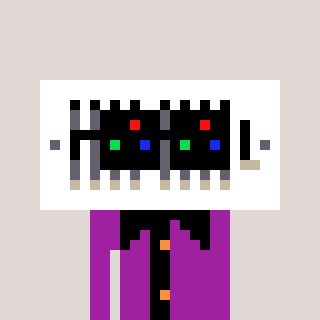
a pixel art character with square black sunglasses, a vent-shaped head and a magenta-colored body on a warm background